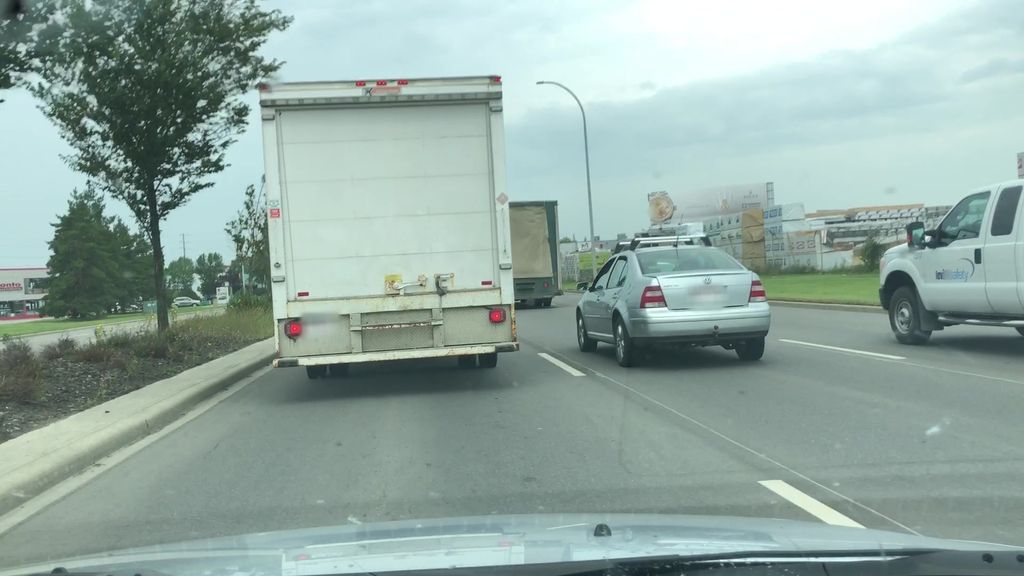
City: edmonton